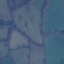
Land use / land cover class: Pasture